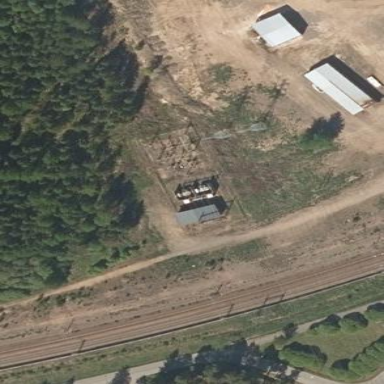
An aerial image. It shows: Power substation.